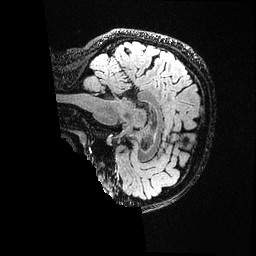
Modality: FLAIR
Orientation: sagittal
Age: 34
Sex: female
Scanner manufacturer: ge
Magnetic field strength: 3 T
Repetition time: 4.802 s
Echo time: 0.1169 s